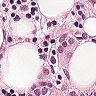
Metastatic tissue present: yes